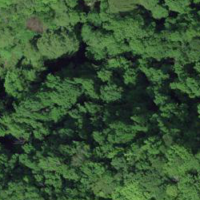
EUNIS habitat code: 44
Species observed at this site:
Asplenium trichomanes
Cardamine heptaphylla
Lamium galeobdolon